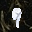
Label: 9